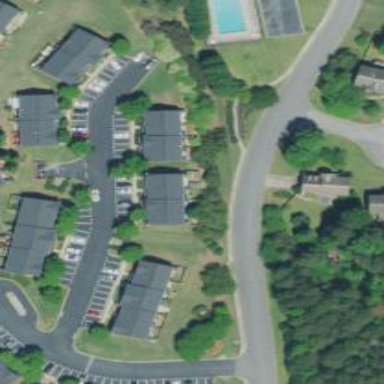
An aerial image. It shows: Residential road with sidewalk on the left side.